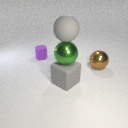
large gray rubber cube to the left of large brown metal sphere